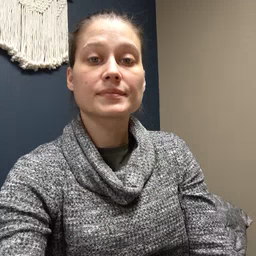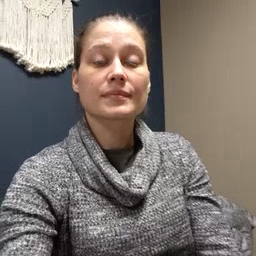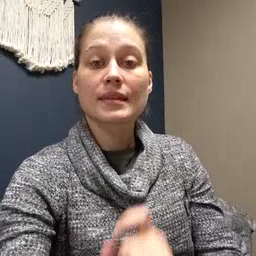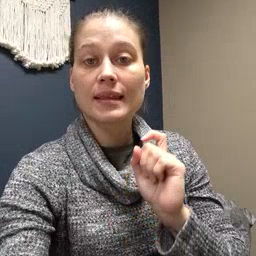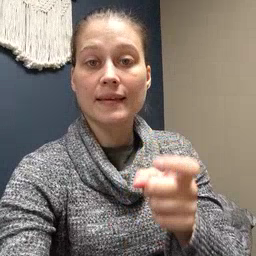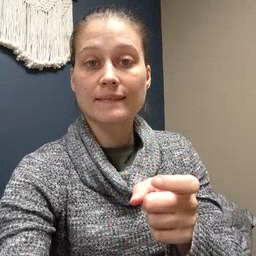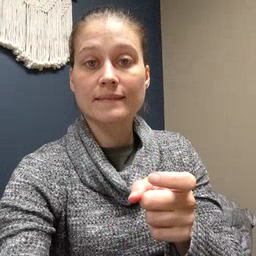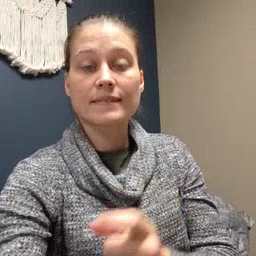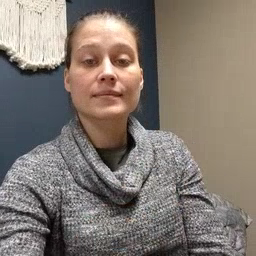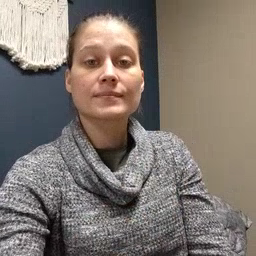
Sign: give